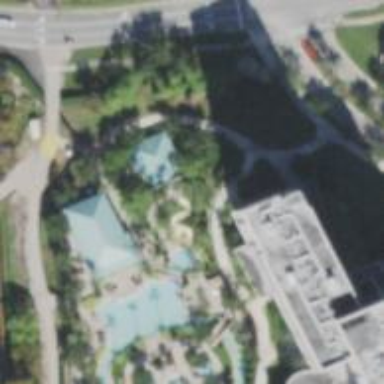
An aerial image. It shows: Water slide attraction.